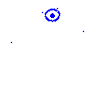
Particle: pion